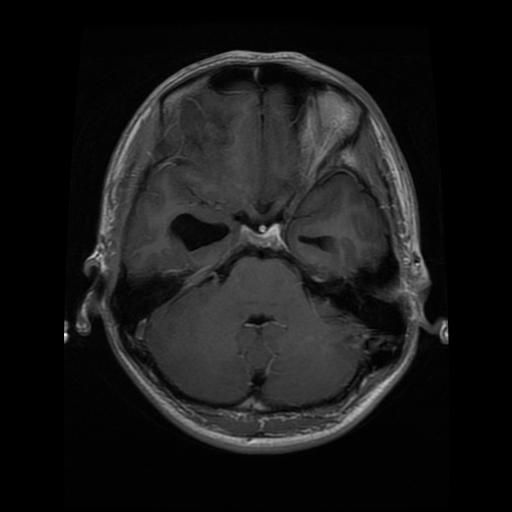
Label: glioma